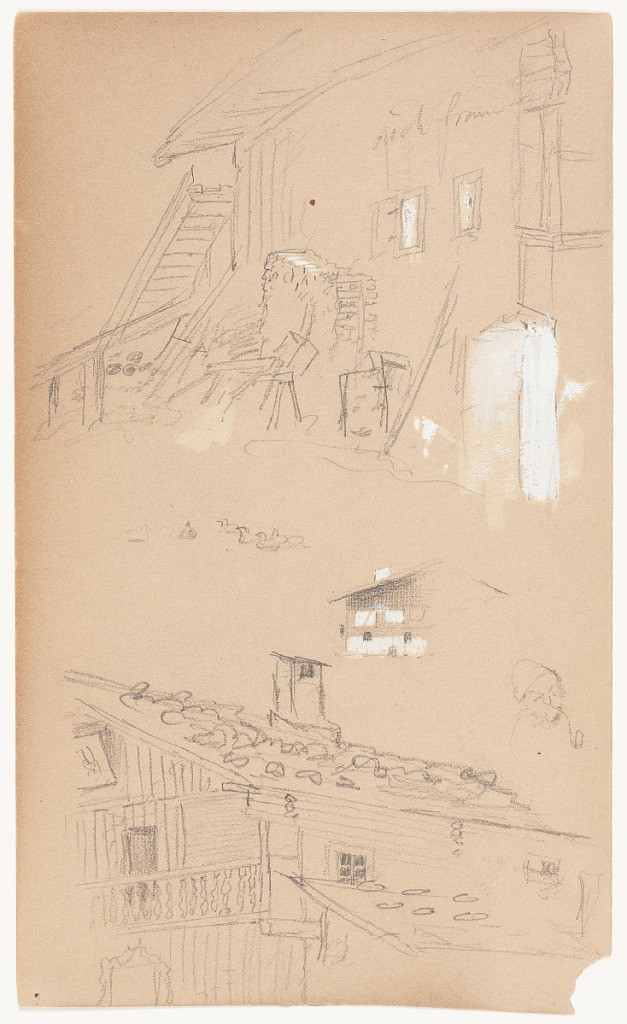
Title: Swiss Chalet and Mixed Sketches, Switzerland
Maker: Frederic Edwin Church, American, 1826–1900
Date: August 1868
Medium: Graphite and white gouache on tan wove paper; verso: graphite and white gouache
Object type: Drawing
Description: Architecture sketches, likely from Switzerland, showing two stacked views of an alpine chalet. Above, the side of the structure is shown with various objects leaning against its exterior wall, including a ladder and a pile of wood. Below, a corner of the building is viewed obliquely, allowing the chimney, slate roof, and facade balcony to be seen. Between these two drawings, multiple small vignettes of ducks on the water, a partial house facade, and the face of a man smoking a pipe are visible.

Verso: Architectue sketches showing views of a mausoleum above and a church with other structures below, and oppositely oriented. At upper center, a mausoleum with a tile or slate roof and trellis window is obliquely shown in a general state of decay. At lower center, and oppositely oriented, a church's steeple is visible in front of a cabin or mine on a rock-strewn slope.